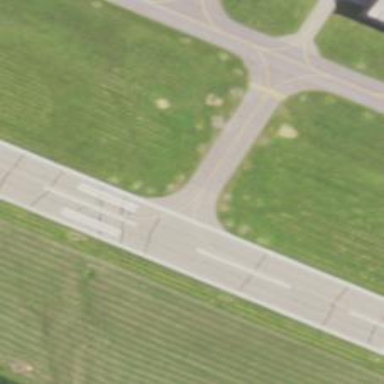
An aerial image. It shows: Image of taxiway at airport.